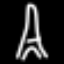
Label: The Eiffel Tower